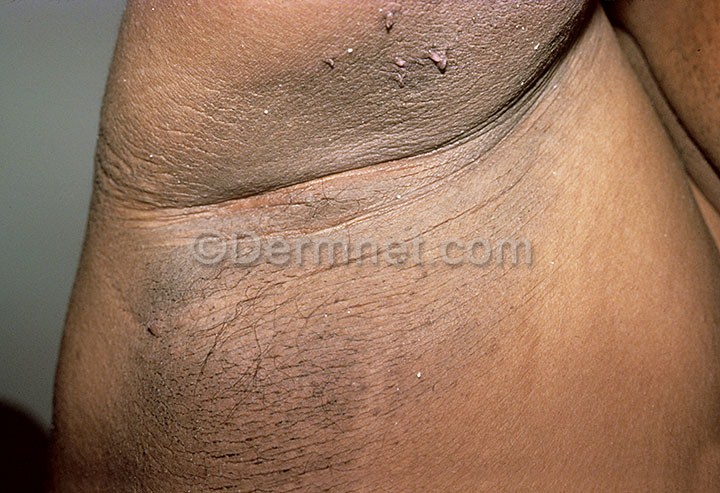
Disease: Systemic Disease